Question: I'm having troubles using enum as a flag.
This is the description :

This is my enum:
'''
[Flags]
public enum AuthorityFlagsEnum : short
{
Output_1_enable = 1 << 0,
Output_2_enable = 1 << 1,
Output_3_enable = 1 << 2,
Output_4_enable = 1 << 3,
Arm_Disarm = 1 << 4,
Bypass_enable = 1 << 5,
Open_Close_report_enable = 1 << 6,
Arm_only = Output_2_enable,
Arm_only_during_close_window = Output_3_enable,
Master_Program = Output_4_enable,
}
'''
How can I know in my method if the flags set are from the first set (arm only, master/program) or from the second set (output 1 - 4)?
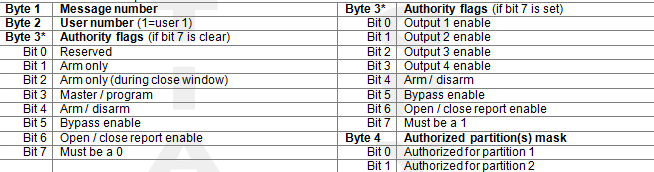
Answer: You really can't. In the end, 'enum' is just a pretty integer. The underlying value of the 'enum' will just be the number you specified. The 'Enum' class provides functionality to convert an integer to an object of your 'enum' type, and back, but it will get confused when you have duplicate numbers.
Really the only way to go is to have multiple 'enum''s if you need to differentiate between the values.